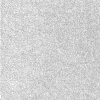
Atmospheric dust classification: dusty